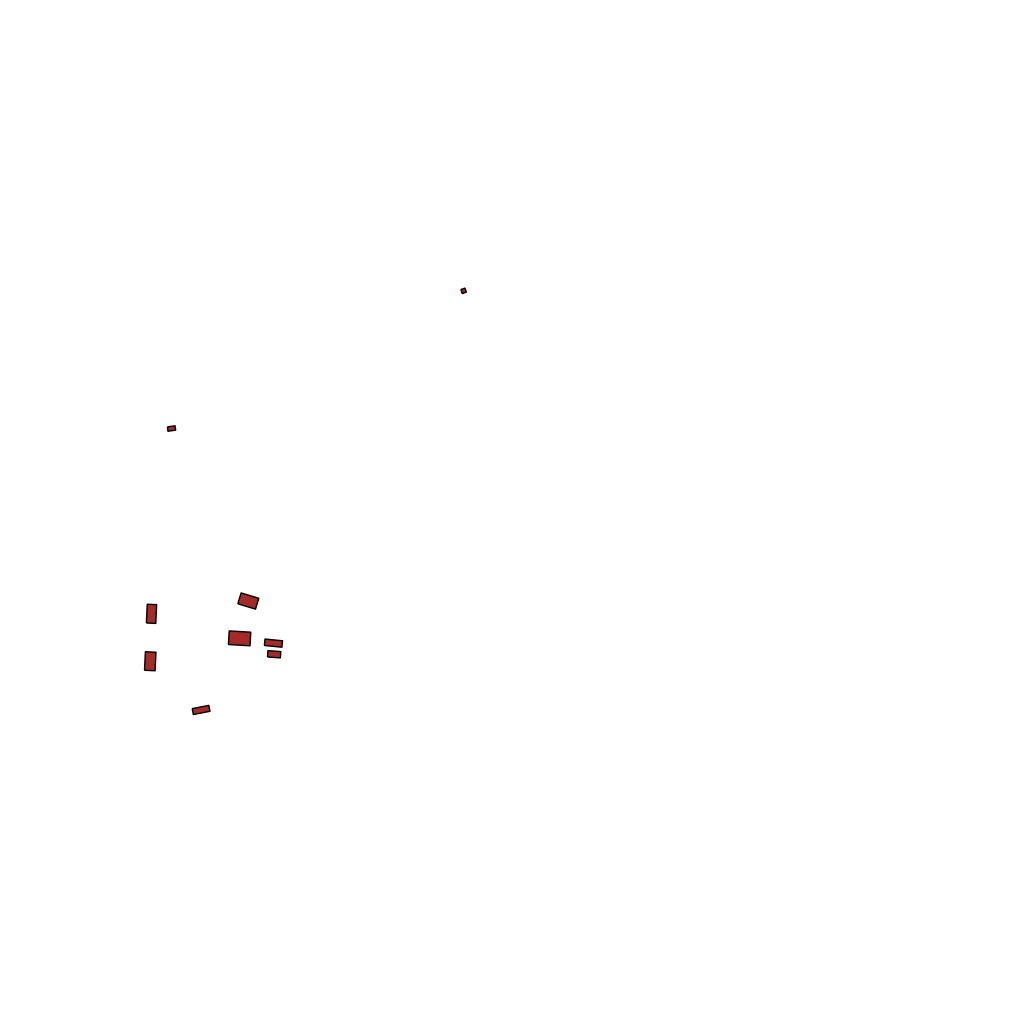
Tags: overhead vector_map, recreation, residential, special, transport, individual_rise, density_1, Facility, 1.0 km²